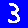
Digit: 3